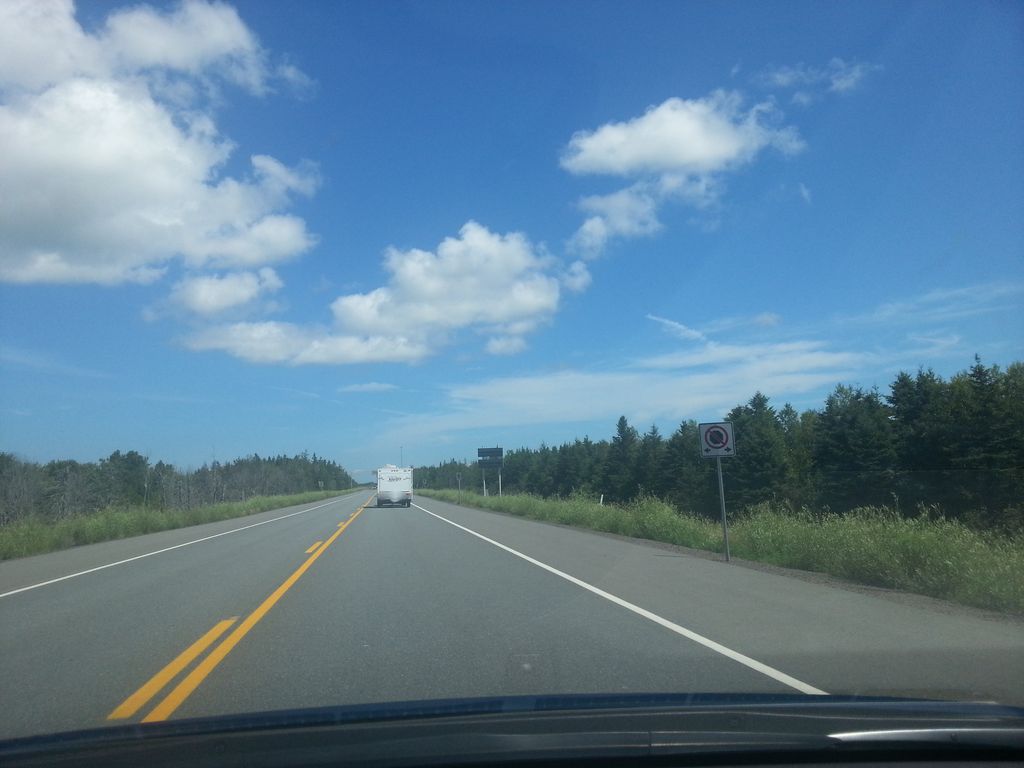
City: charlottetown